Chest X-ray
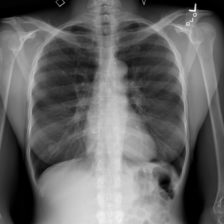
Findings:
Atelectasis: negative
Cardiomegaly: negative
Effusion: negative
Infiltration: negative
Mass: negative
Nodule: negative
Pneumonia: negative
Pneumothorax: negative
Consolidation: negative
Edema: negative
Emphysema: negative
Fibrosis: negative
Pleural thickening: negative
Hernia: negative